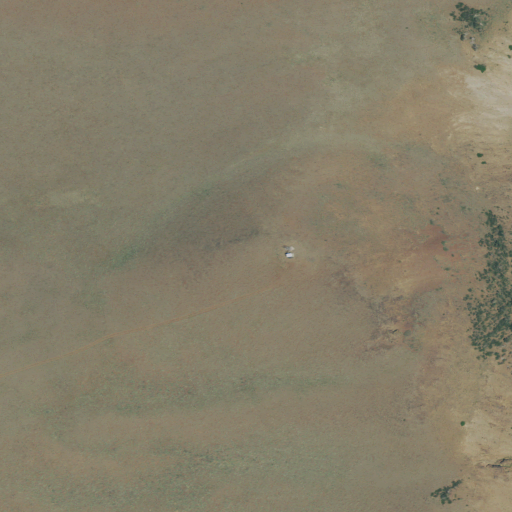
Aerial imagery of mountain in Oregon named Warner Peak containing only shrub